Question:
I am trying to run/debug and my Android-app via Eclipce on an Yeahpad Pillbox7.
My OS is Ubuntu 12.10..
From the <URL> page,
I can see I need to set the:
> sudo gedit /etc/udev/rules.d/51-android.rules
Then I need to add this:
> SUBSYSTEM=="usb", ATTR{idVendor}=="?", MODE="0666", GROUP="plugdev"
'ATTR{idVendor}'
Just use
> 18d1
So it look like this.
> SUBSYSTEM=="usb", ATTR{idVendor}=="18d1", MODE="0666", GROUP="plugdev"
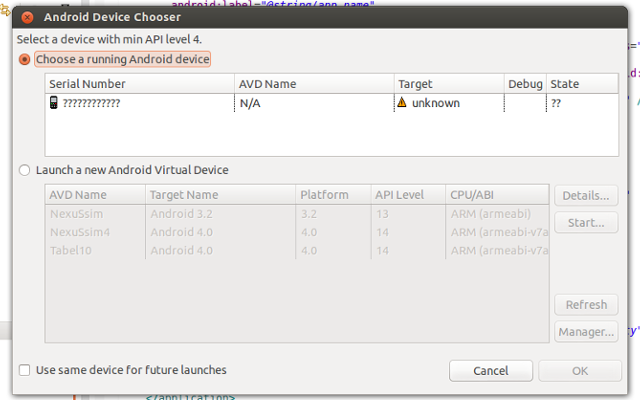
Answer: Show connected devices by running 'sudo lsusb -v'